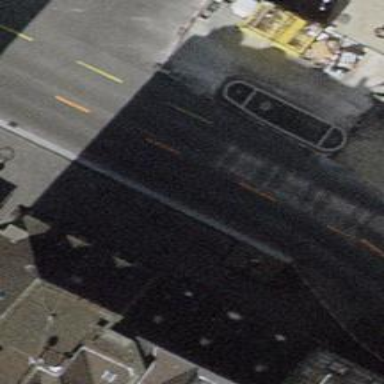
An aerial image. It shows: Kerb barrier.